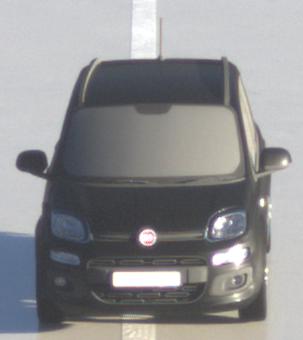
Make: Fiat
Model: Panda 1.2 8V
Detailed model: Panda (312)
Model produced from: 2013/02
Model produced until: 2013/12
Doors: 5
Color: black
Road condition: wet road
Daytime: sunrise or sunset
Contrast: high contrast